八年级 · 度量几何学
如图, 在 $\triangle A B C$ 中, $\angle B A C=110^{\circ}, A B=A C, A D \perp B C$ 于点 $D, A B$ 的垂直平分线交 $A B$ 于点 $E$,交 $B C$ 于点 $F$, 连接 $A F$, 则 $\angle F A D$ 的度数为 $(\quad)$

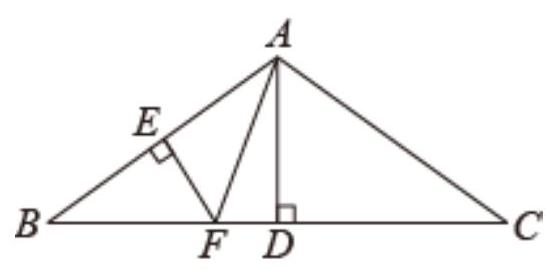
A. $20^{\circ}$
B. $30^{\circ}$
C. $35^{\circ}$
D. $70^{\circ}$
答案: A